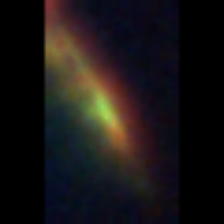
Taxon: Psuedo-nitzschia
Group: Diatoms